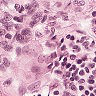
Metastatic tissue present: yes